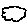
Label: cloud